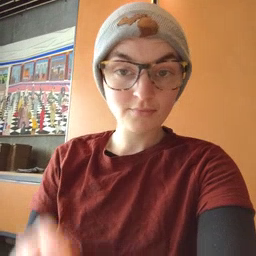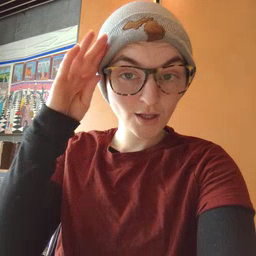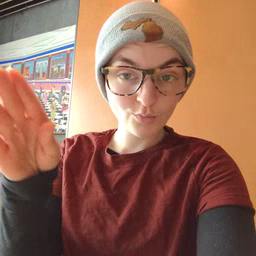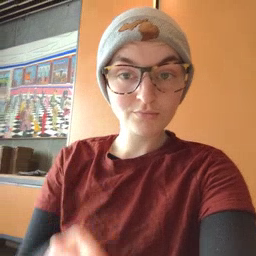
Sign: hello